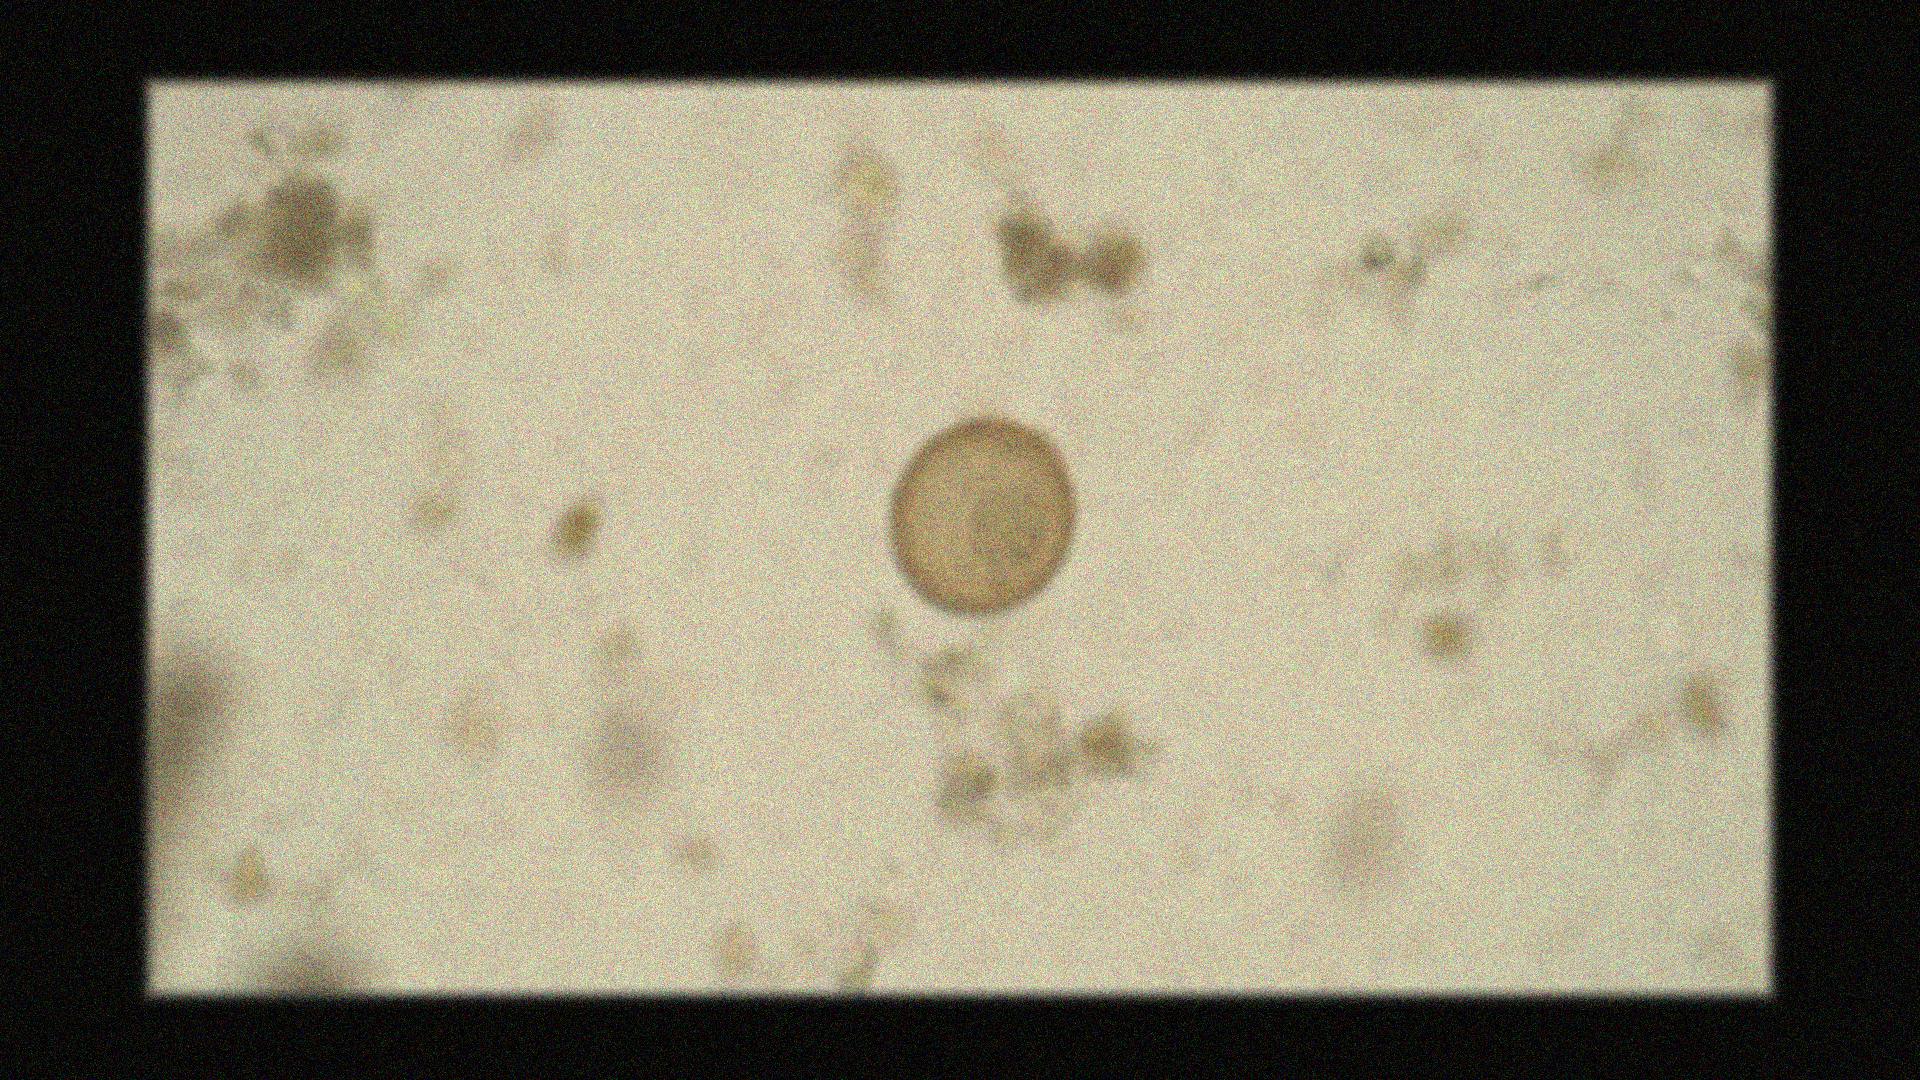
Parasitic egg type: Hymenolepis diminuta